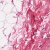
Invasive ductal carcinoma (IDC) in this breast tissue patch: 0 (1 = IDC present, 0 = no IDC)